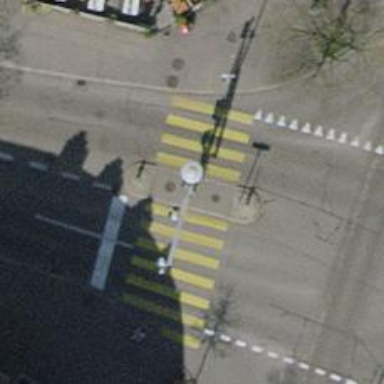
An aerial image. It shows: Asphalt footway with marked crossing that includes pedestrian island.